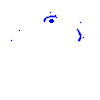
Particle: proton